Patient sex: F
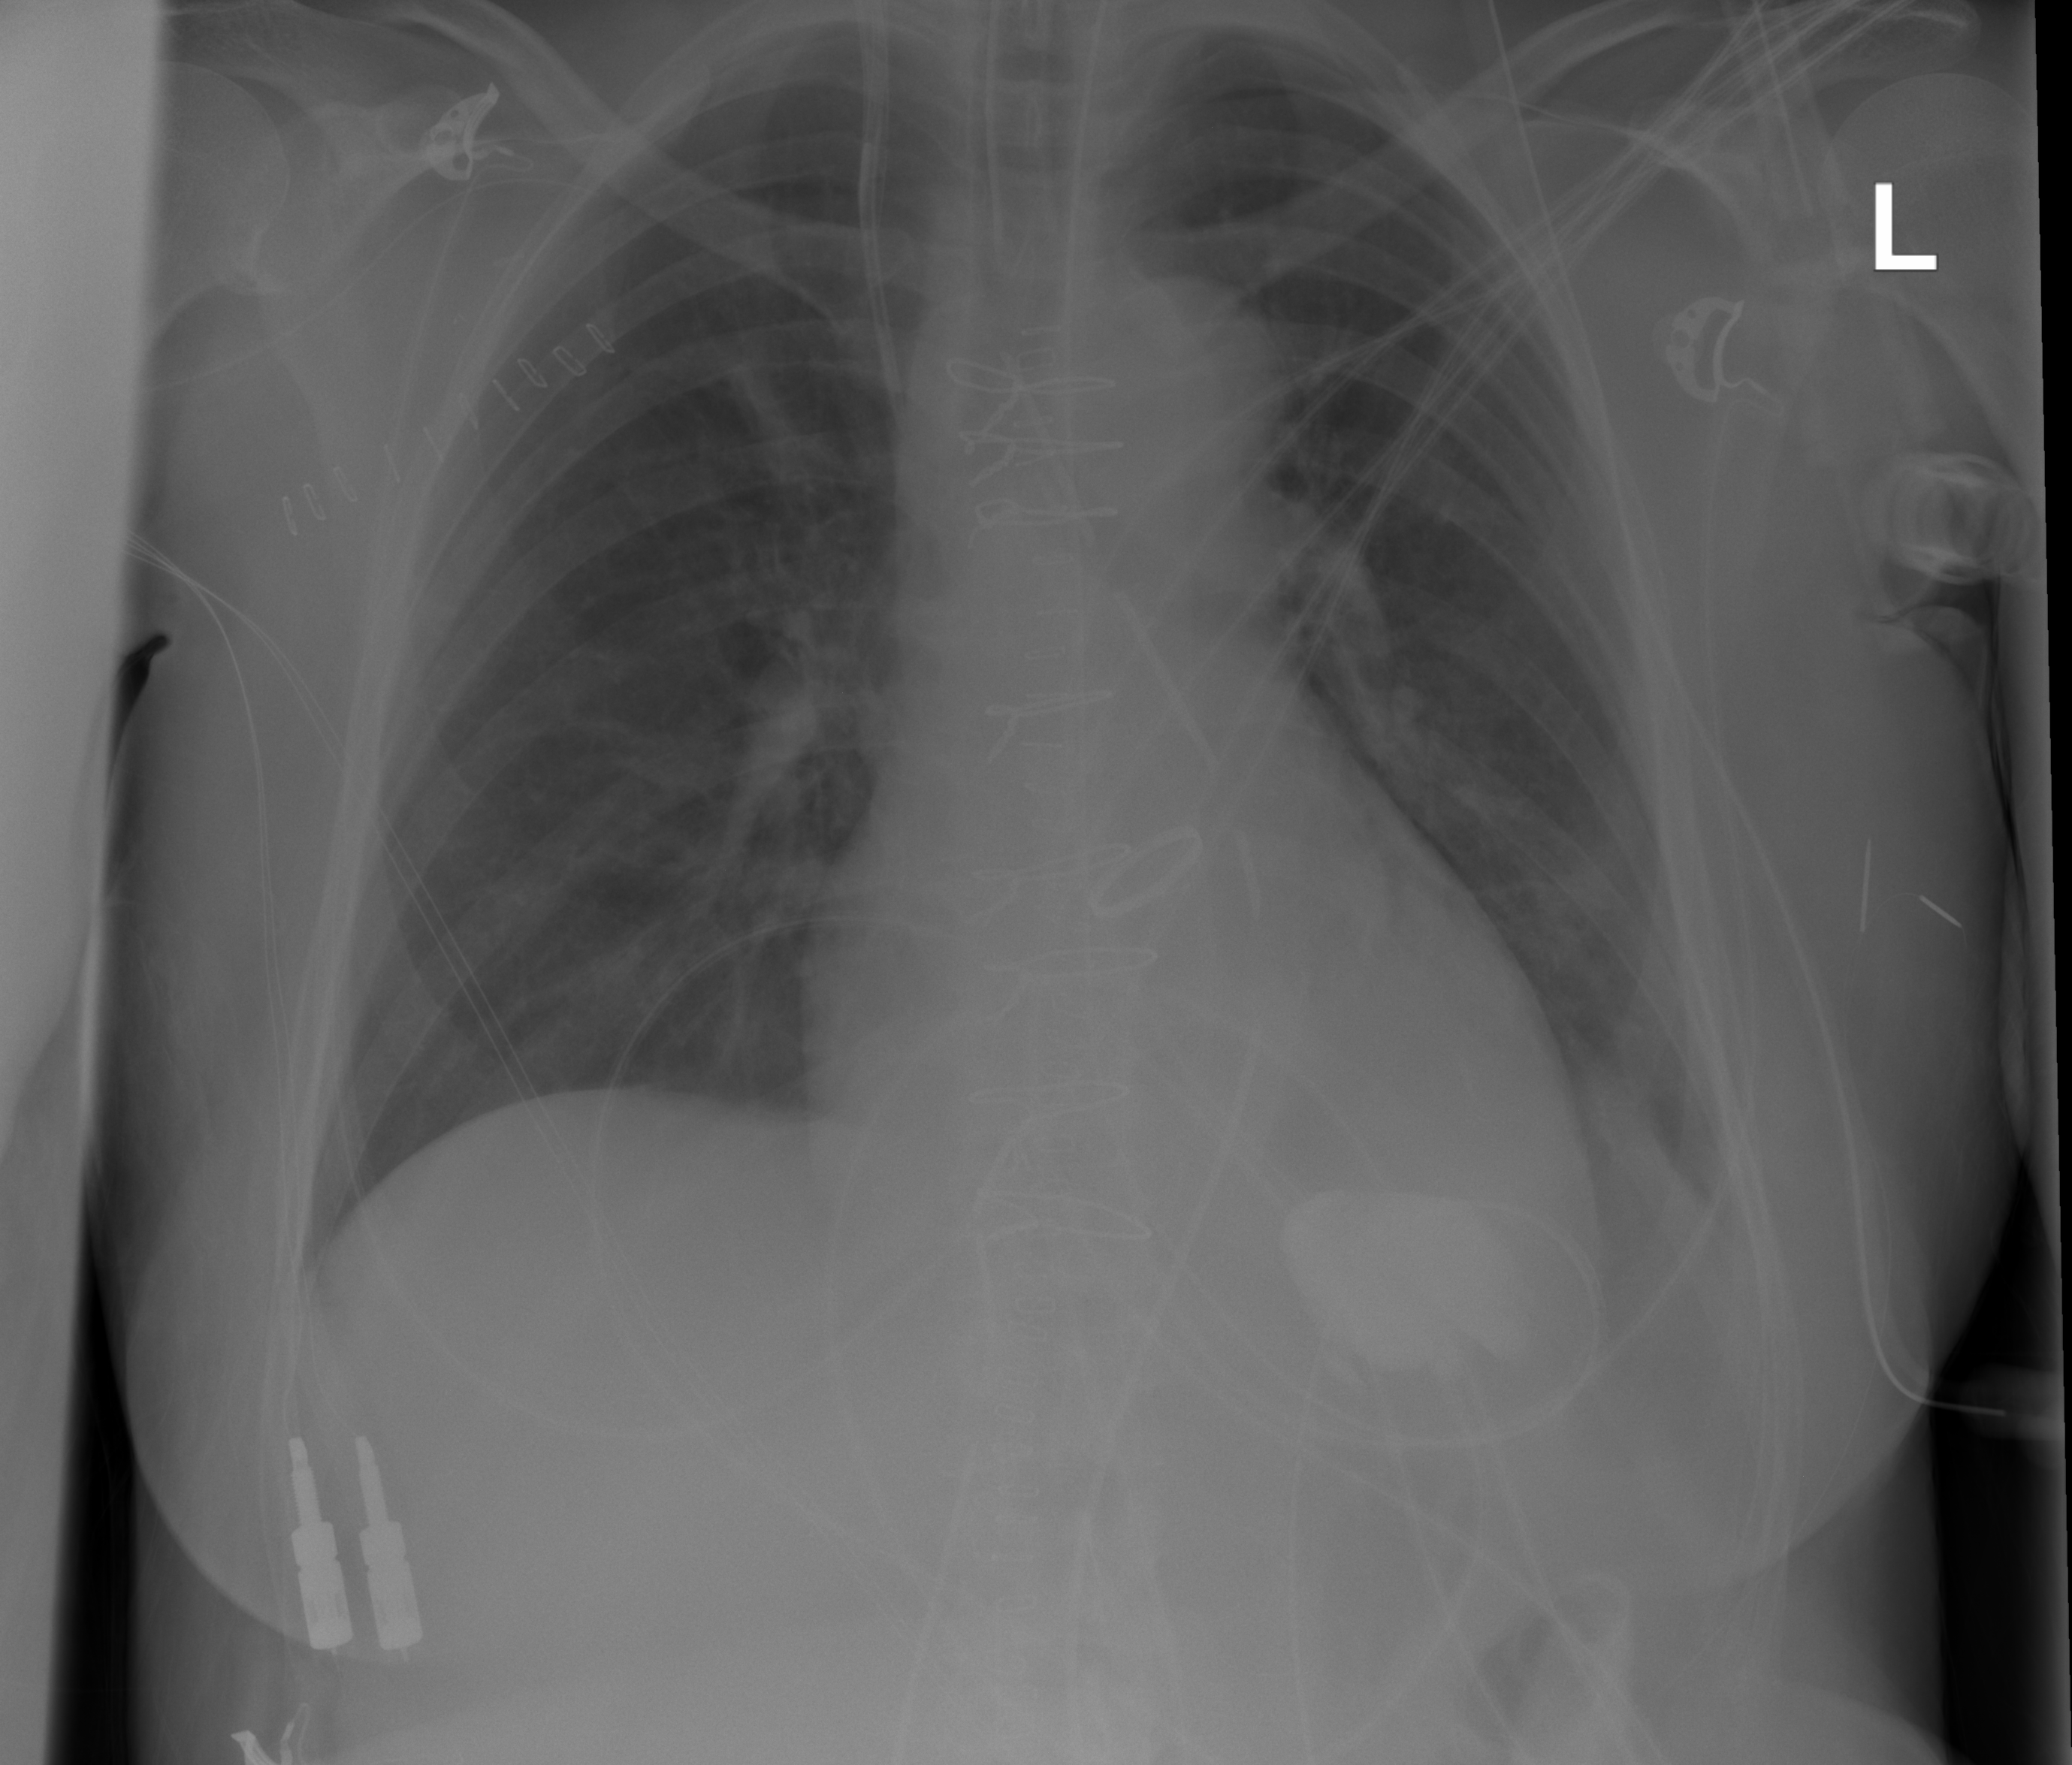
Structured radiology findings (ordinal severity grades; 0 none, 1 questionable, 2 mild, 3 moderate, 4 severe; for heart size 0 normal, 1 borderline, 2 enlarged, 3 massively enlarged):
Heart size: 2
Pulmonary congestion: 0
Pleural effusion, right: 0
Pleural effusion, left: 2
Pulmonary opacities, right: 0
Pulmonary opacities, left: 0
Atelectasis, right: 0
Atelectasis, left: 0